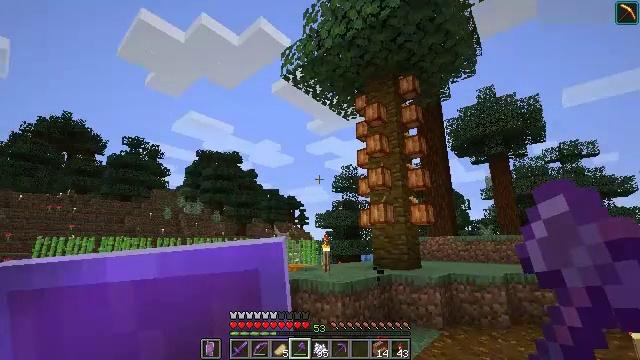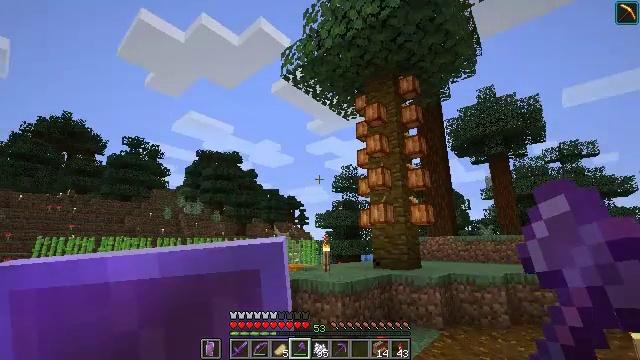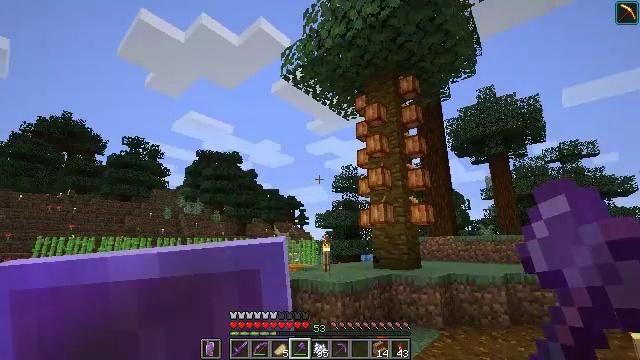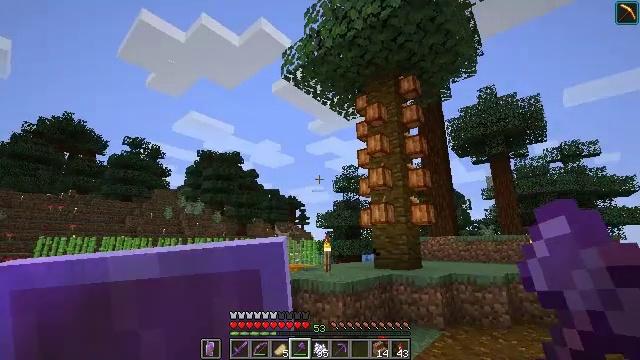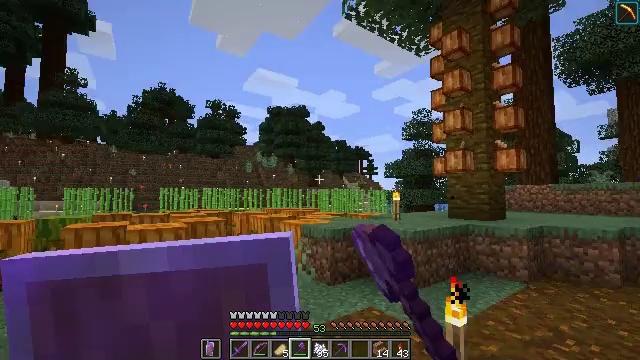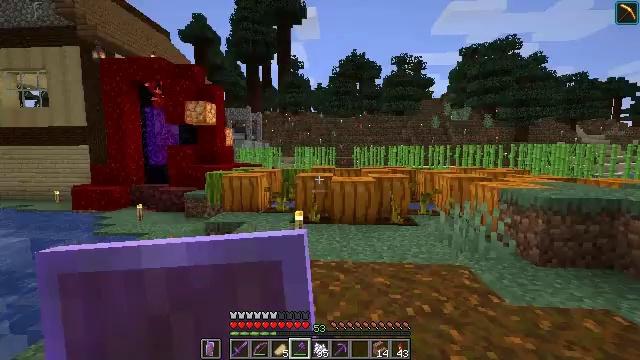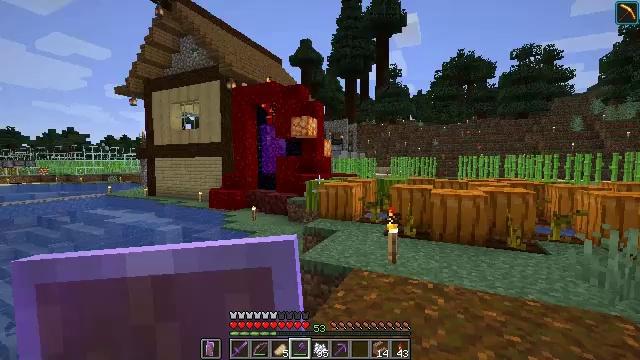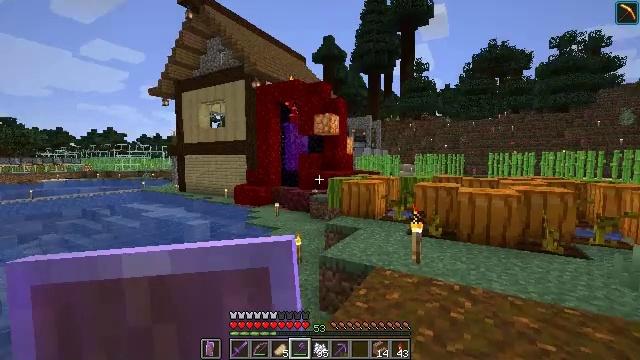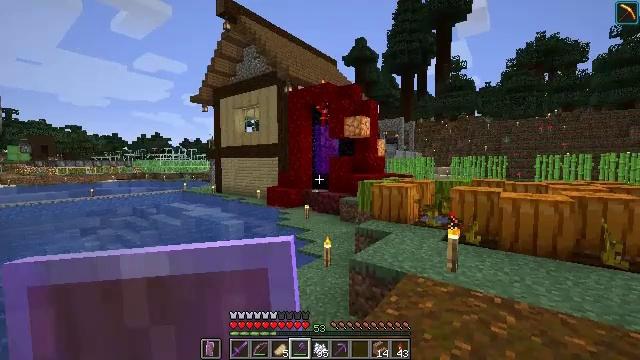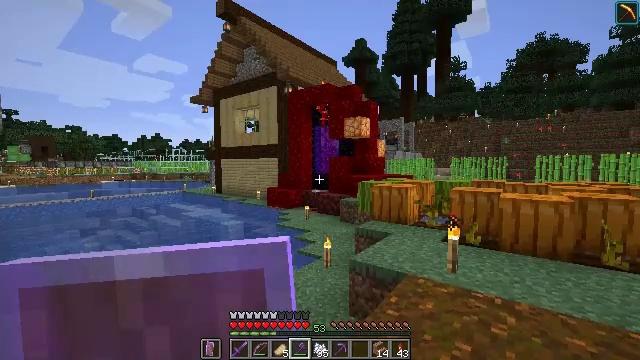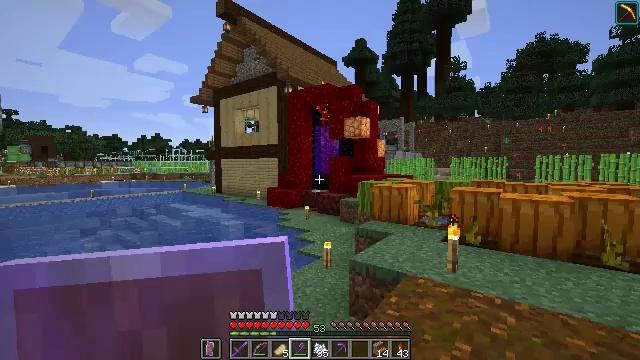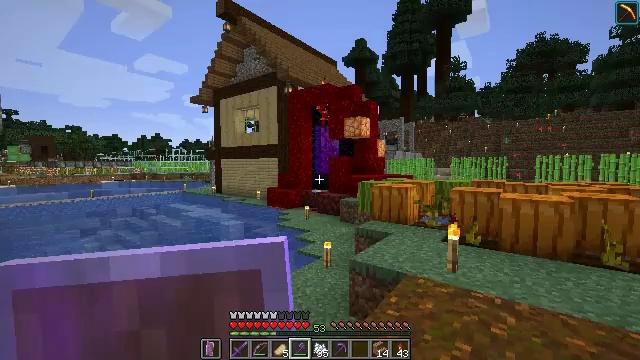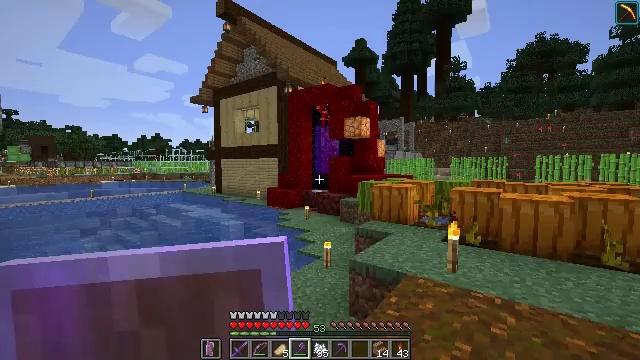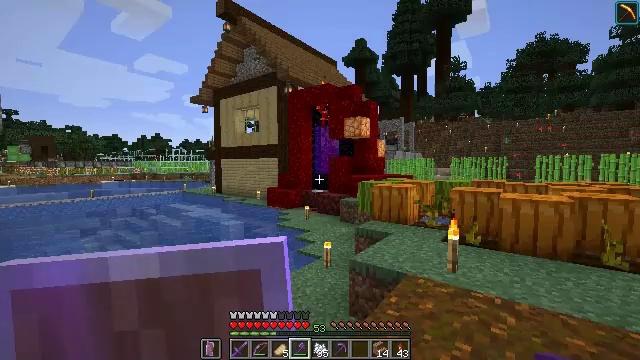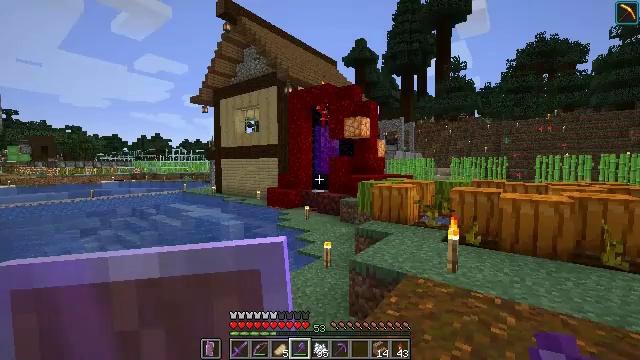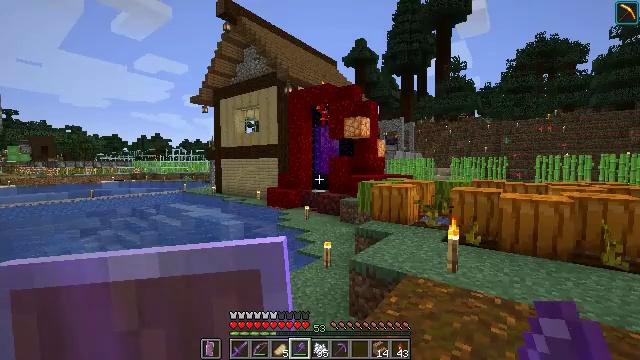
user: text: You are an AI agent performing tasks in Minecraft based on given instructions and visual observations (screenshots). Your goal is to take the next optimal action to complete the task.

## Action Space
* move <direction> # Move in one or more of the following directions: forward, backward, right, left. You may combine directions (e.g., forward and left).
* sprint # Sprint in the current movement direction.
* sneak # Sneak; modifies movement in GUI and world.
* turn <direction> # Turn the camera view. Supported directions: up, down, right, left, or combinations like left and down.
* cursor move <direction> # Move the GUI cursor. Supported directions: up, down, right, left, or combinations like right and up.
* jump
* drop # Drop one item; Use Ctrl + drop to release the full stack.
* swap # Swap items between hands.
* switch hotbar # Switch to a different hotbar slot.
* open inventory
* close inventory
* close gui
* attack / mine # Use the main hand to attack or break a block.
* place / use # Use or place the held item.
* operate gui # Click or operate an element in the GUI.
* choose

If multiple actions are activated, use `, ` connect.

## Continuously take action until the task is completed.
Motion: motion action
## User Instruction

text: Break the oak stairs.
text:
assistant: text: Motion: no_op
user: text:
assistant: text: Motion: no_op
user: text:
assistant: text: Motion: attack / mine
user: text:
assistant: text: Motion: turn left and down, attack / mine
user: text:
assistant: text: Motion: turn left and down, attack / mine
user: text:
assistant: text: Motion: turn left and up
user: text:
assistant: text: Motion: turn left
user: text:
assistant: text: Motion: turn left
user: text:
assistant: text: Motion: no_op
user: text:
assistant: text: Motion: no_op
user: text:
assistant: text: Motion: no_op
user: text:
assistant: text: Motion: no_op
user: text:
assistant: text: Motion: no_op
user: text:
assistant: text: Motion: no_op
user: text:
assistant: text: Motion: no_op
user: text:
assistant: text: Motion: no_op
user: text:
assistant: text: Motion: no_op
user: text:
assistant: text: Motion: no_op
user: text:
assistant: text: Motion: no_op
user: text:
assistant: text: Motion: no_op
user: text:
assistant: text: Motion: no_op
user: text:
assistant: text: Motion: no_op
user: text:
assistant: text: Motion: no_op
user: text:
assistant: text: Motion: no_op
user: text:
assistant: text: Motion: no_op
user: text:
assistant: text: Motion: no_op
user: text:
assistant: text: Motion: turn left
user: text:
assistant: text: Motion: turn left
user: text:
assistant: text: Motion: no_op
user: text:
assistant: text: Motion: attack / mine